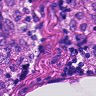
Metastatic tissue present: yes